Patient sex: M
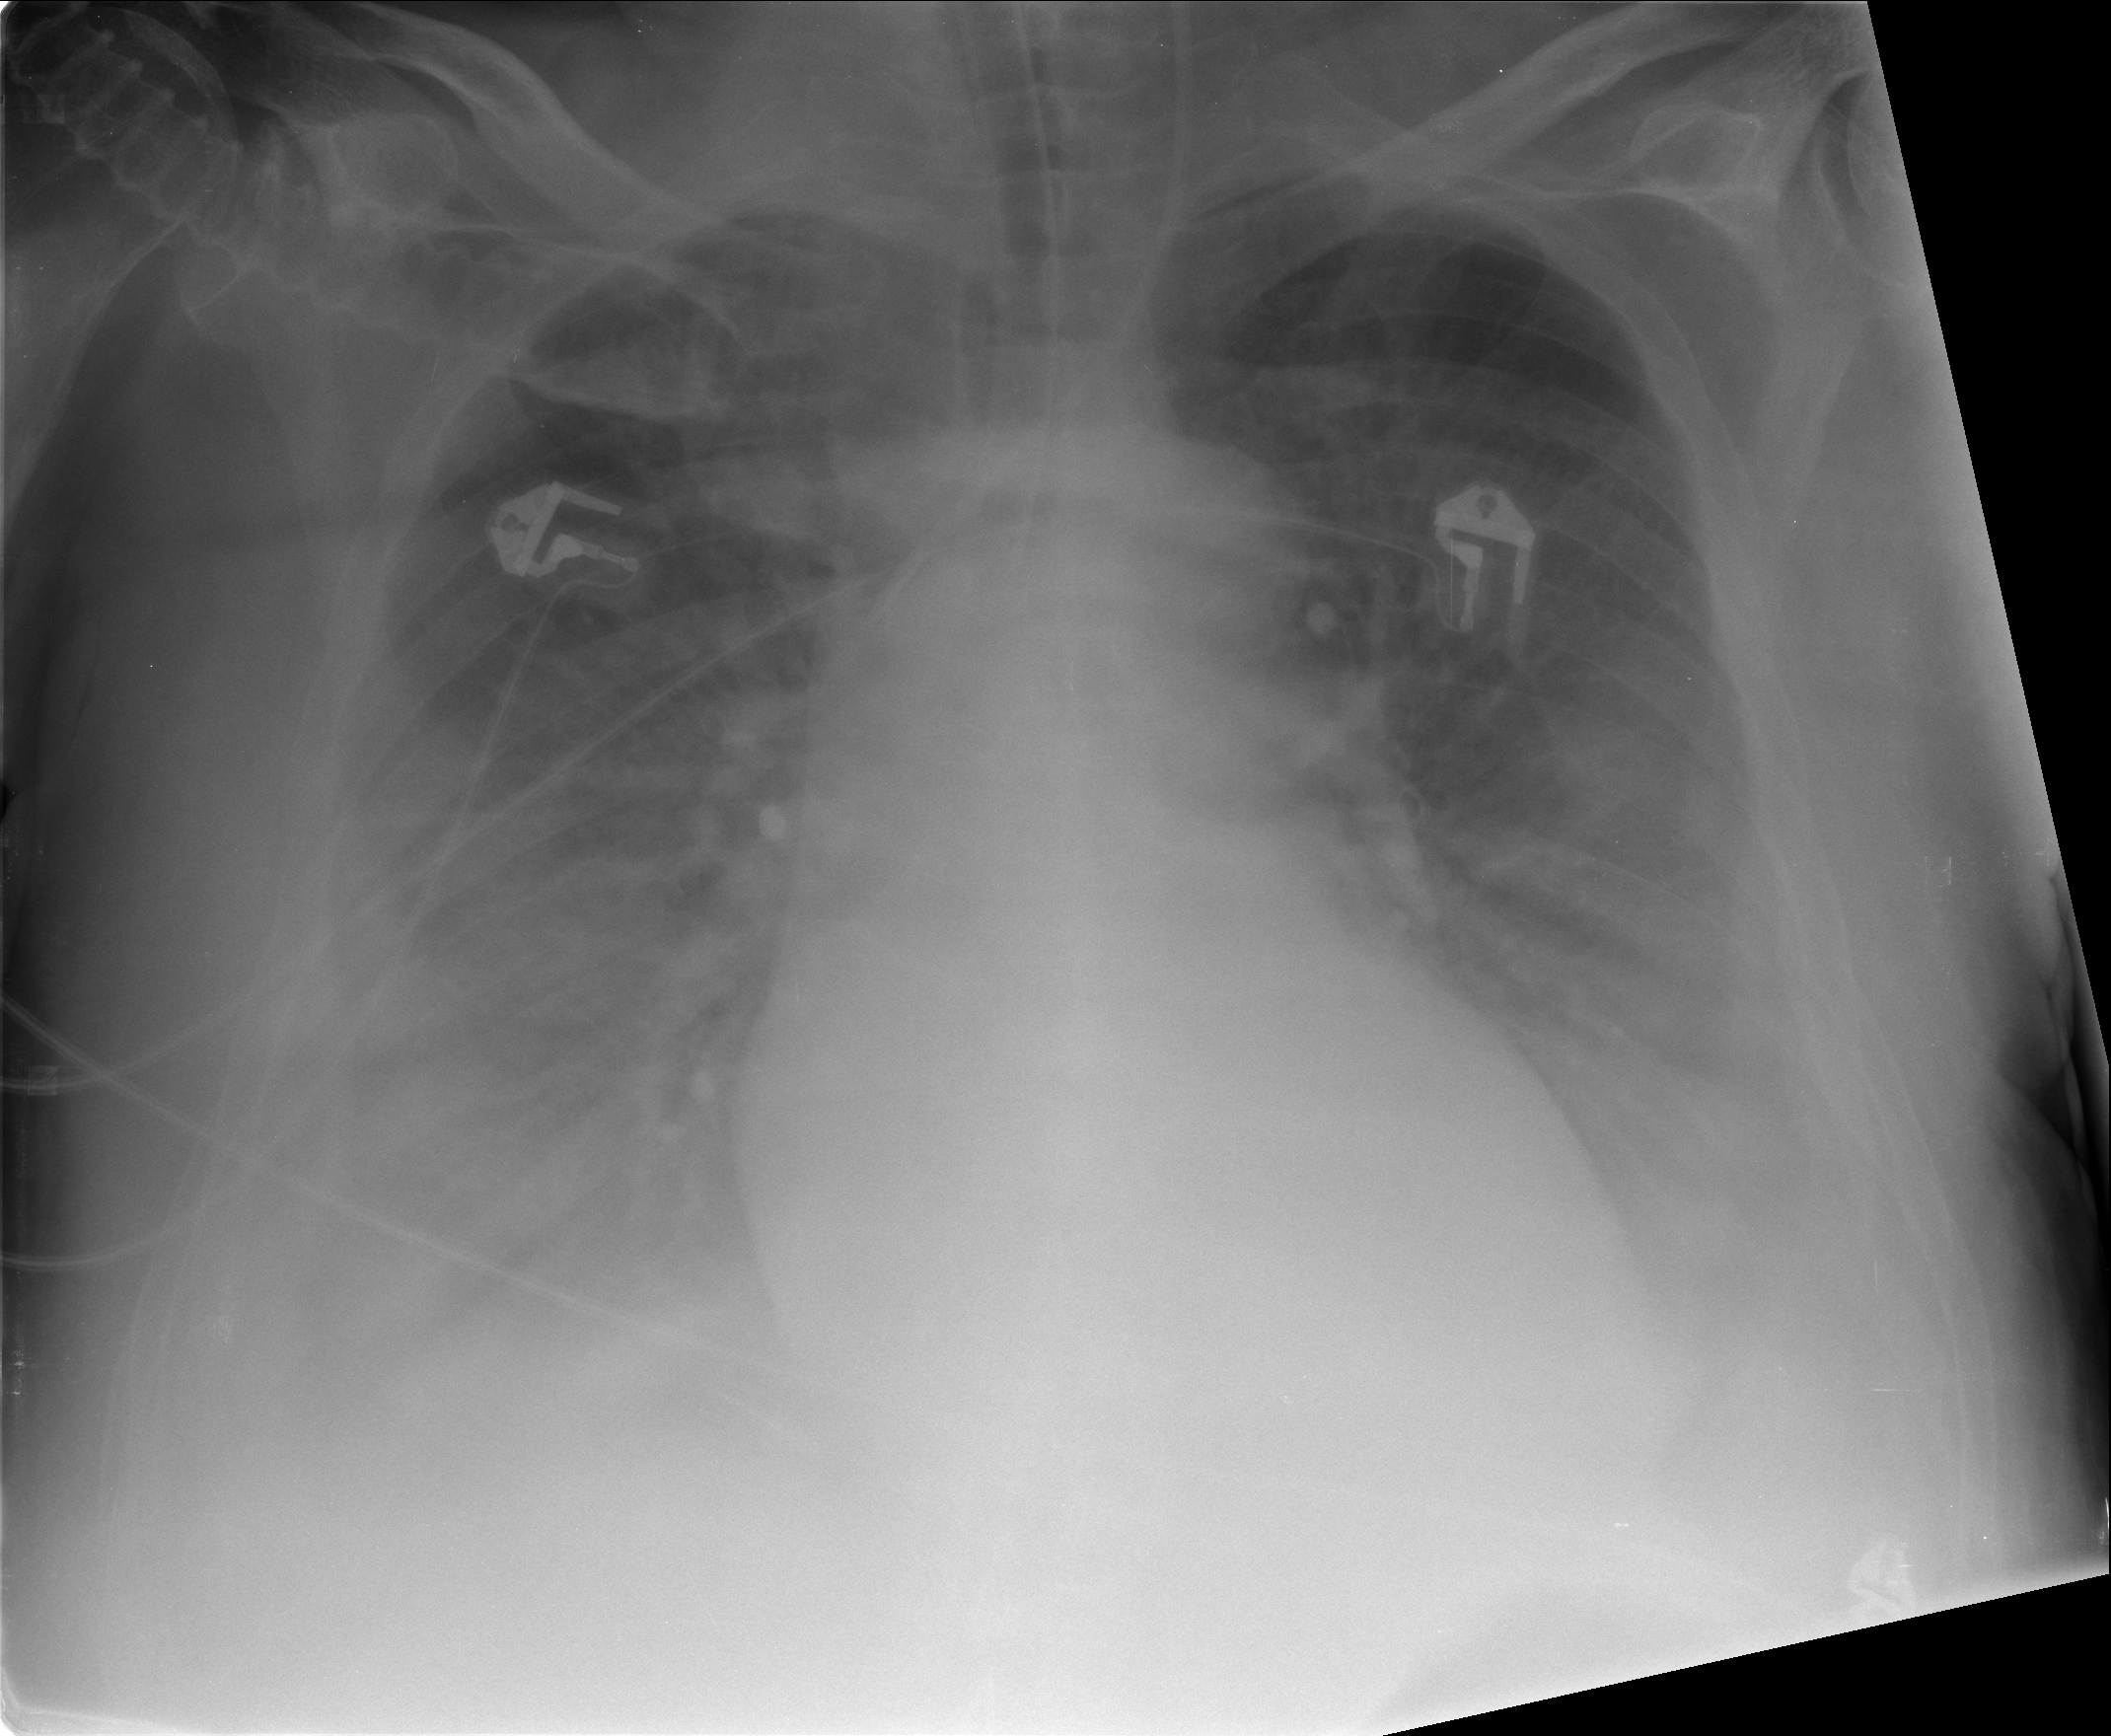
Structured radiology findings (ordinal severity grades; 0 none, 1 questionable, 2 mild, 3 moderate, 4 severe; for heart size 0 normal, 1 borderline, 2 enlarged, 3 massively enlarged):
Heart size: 2
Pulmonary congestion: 2
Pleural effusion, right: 3
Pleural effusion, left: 3
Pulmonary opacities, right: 3
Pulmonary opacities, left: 3
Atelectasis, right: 3
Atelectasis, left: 3